【题型】解答题　【知识点】平面几何　【难度】easy
如图, 在 $\triangle ABC$ 中, 点 $D$、$E$ 在边 $AB$ 上, $AC^2 = AD \cdot AB$, $AC = AE$, 过点 $D$ 作 $DF // CE$ 交边 $AC$ 于点 $F$。

(1) 求证：$\triangle ACD \sim \triangle ABC$；

(2) 求证：$AE \cdot EB = AB \cdot FC$。
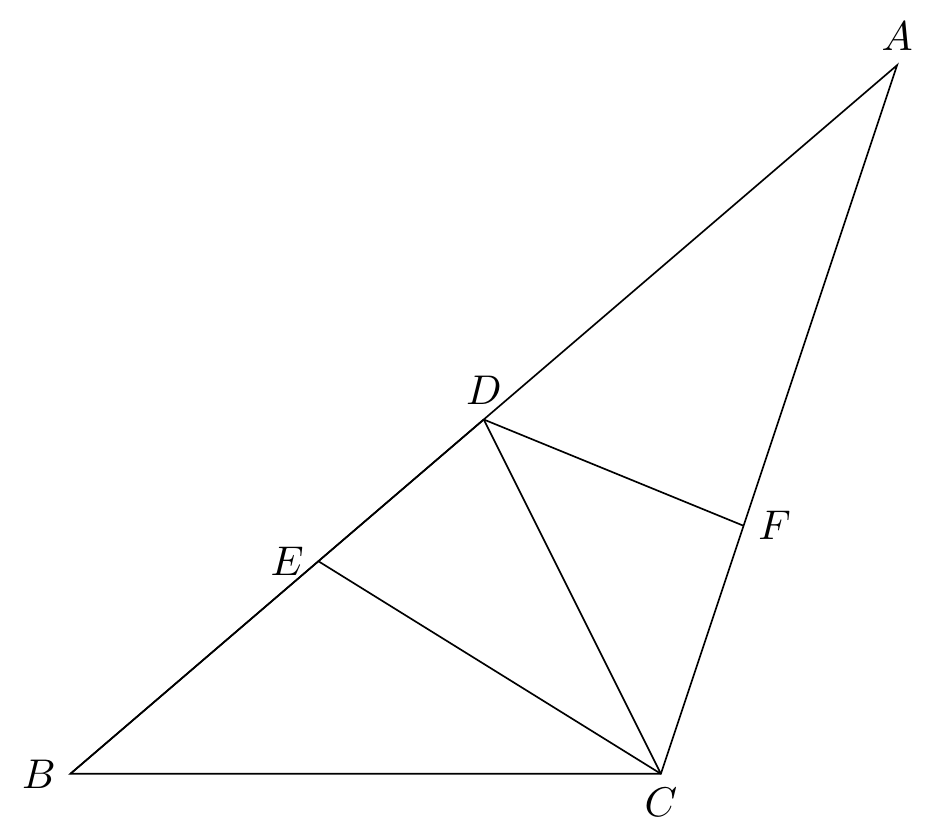
【解答】
证明：
(1) $\because AC^2 = AD \cdot AB$,

$\frac{AC}{AB} = \frac{AD}{AC}$,

又 $\angle CAD = \angle BAC$,

$\therefore \triangle ACD \sim \triangle ABC$；

(2) $\because DF // CE$,

$\frac{DE}{AE} = \frac{FC}{AC}$,

$\because AC = AE$,

$\therefore DE = FC$,

$\because AC = AE = AB - BE$, $AD = AE - DE = AE - FC$,

$\frac{AC}{AB} = \frac{AD}{AC}$,

$\frac{AB - BE}{AB} = \frac{AE - FC}{AE}$,

$\therefore AB \cdot AE - BE \cdot AE = AB \cdot AE - AB \cdot FC$,

$\therefore AE \cdot EB = AB \cdot FC$。